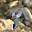
Label: 9